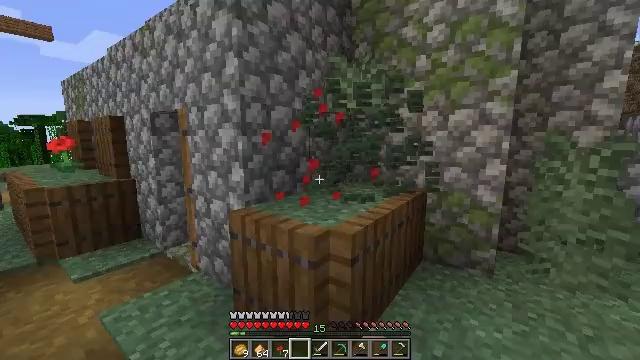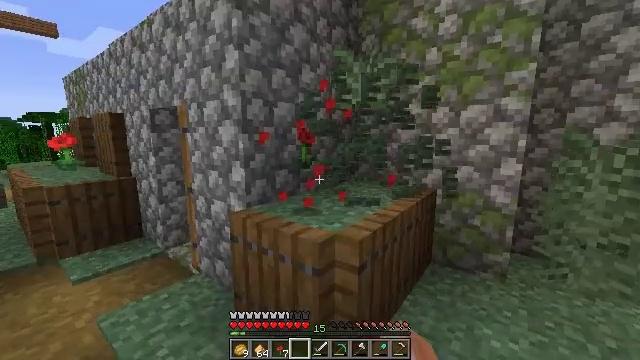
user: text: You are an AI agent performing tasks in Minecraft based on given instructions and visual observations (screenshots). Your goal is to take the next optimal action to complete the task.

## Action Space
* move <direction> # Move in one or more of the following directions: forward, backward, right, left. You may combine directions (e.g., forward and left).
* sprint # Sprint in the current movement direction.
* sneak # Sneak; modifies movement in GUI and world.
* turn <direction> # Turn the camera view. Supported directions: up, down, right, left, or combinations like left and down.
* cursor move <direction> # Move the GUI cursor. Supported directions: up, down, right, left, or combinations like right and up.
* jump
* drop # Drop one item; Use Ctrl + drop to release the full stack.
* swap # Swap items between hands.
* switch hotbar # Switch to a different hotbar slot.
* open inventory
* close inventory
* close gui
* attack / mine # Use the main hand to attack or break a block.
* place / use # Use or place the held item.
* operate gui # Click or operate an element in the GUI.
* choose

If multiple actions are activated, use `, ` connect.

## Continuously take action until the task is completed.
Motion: motion action
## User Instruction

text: Collect the large fern.
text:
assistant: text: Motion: move forward
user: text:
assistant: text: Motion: no_op